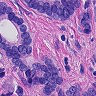
Metastatic tissue present: yes